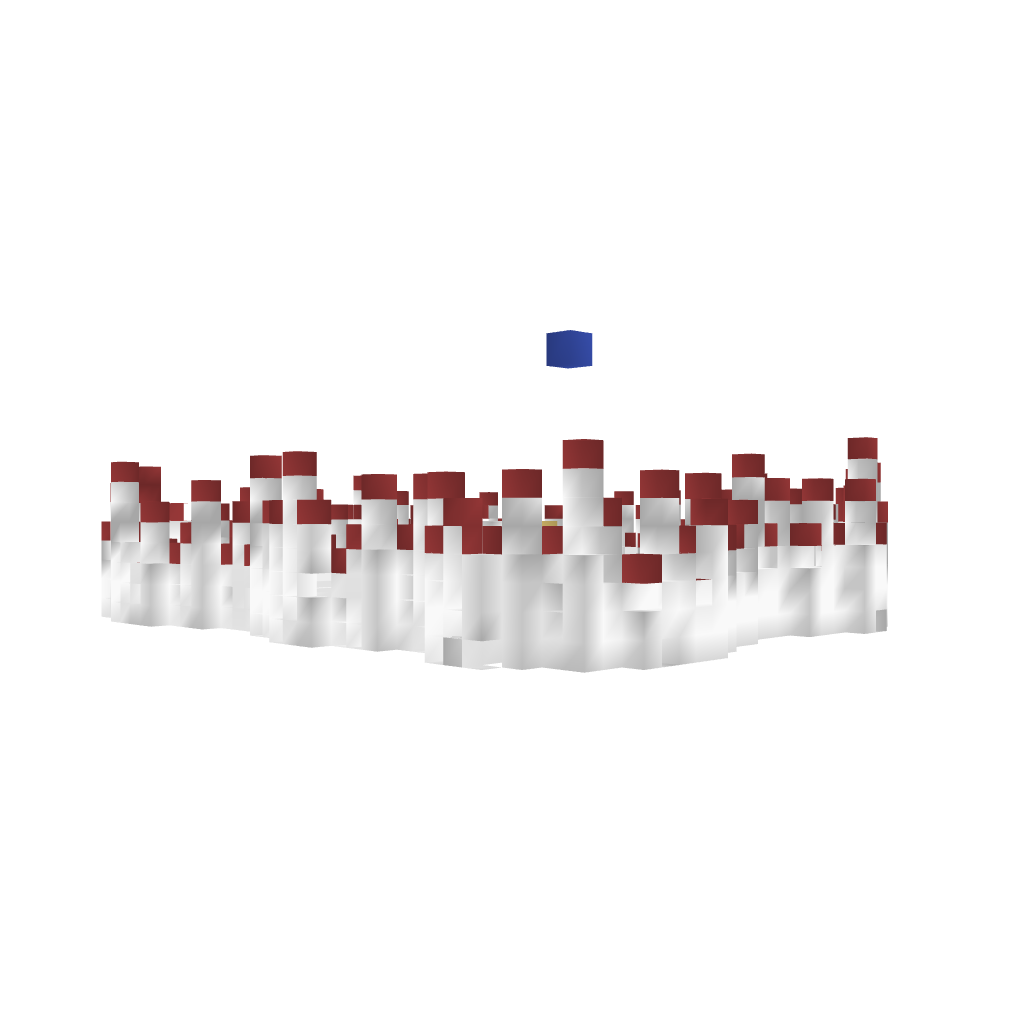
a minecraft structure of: Ice Arena good quality